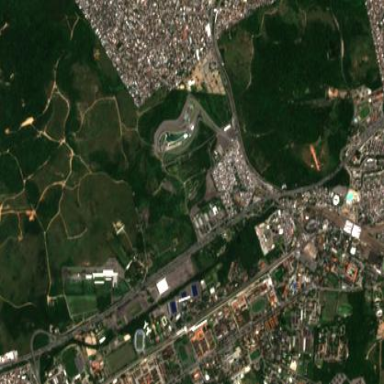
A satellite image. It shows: Cycling sports center on leisure land.